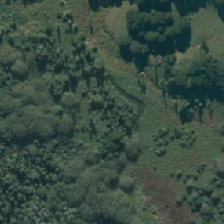
Land cover: herbaceous_freshwater_vege